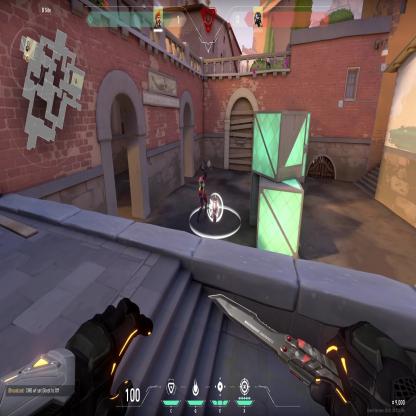
Label: planted spike ; enemy